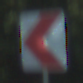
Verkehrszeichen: RichtungstafelnInKurvenKleinRechts
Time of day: MorningAfternoon
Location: Outdoor (Nature)
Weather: Clear
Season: NotSpecified
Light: Natural